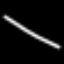
Label: line